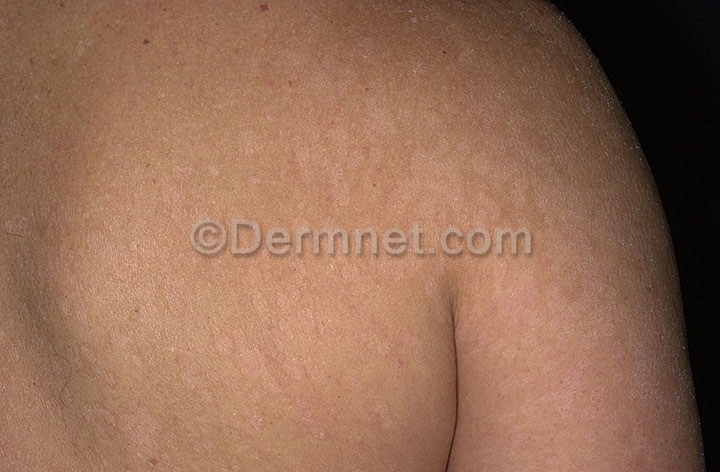
Disease: Tinea Ringworm Candidiasis and other Fungal Infections